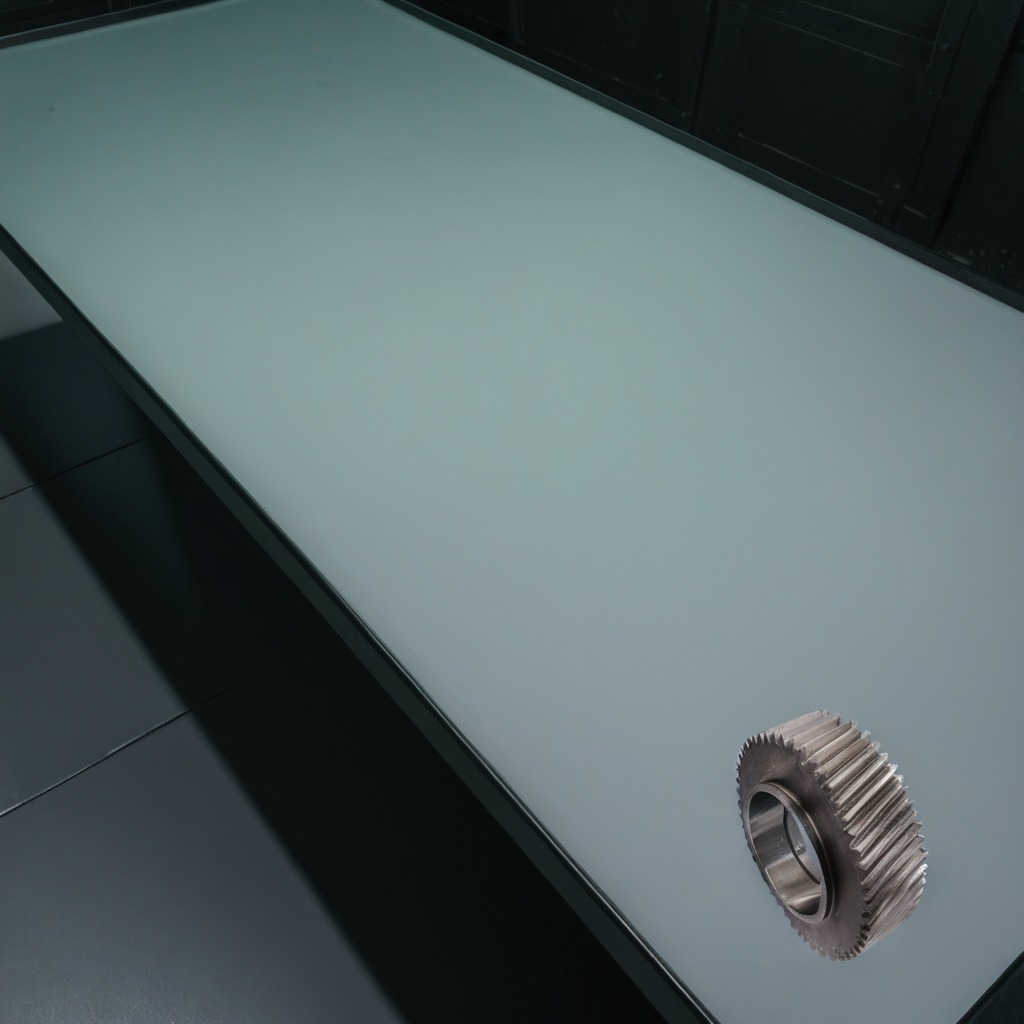
A steel gear with teeth is lying on a clean empty table in a railway signal maintenance room lit by harsh overhead fluorescents.